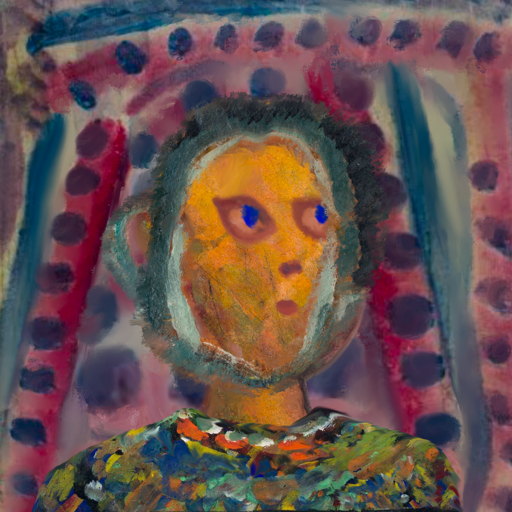
Background: HillGirl, Head And Neck Side: Gypsy_Mother, Face Side: Mother_And_Son_Mother, Bust: An_Impression, Hair Side: Boggyland, Head Accessory: Blank, Second Necklace: Blank, Necklace: Blank, Baby: Blank